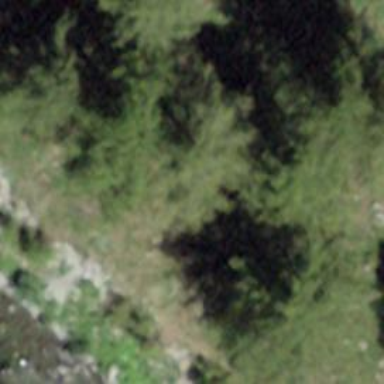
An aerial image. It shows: Forest area dominated by needle-leaved trees.